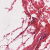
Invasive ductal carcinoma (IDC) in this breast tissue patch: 0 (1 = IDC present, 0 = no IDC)